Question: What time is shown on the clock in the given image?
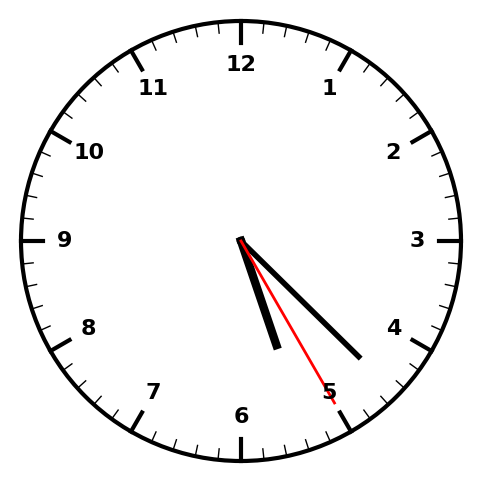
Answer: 05:22:25